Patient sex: M
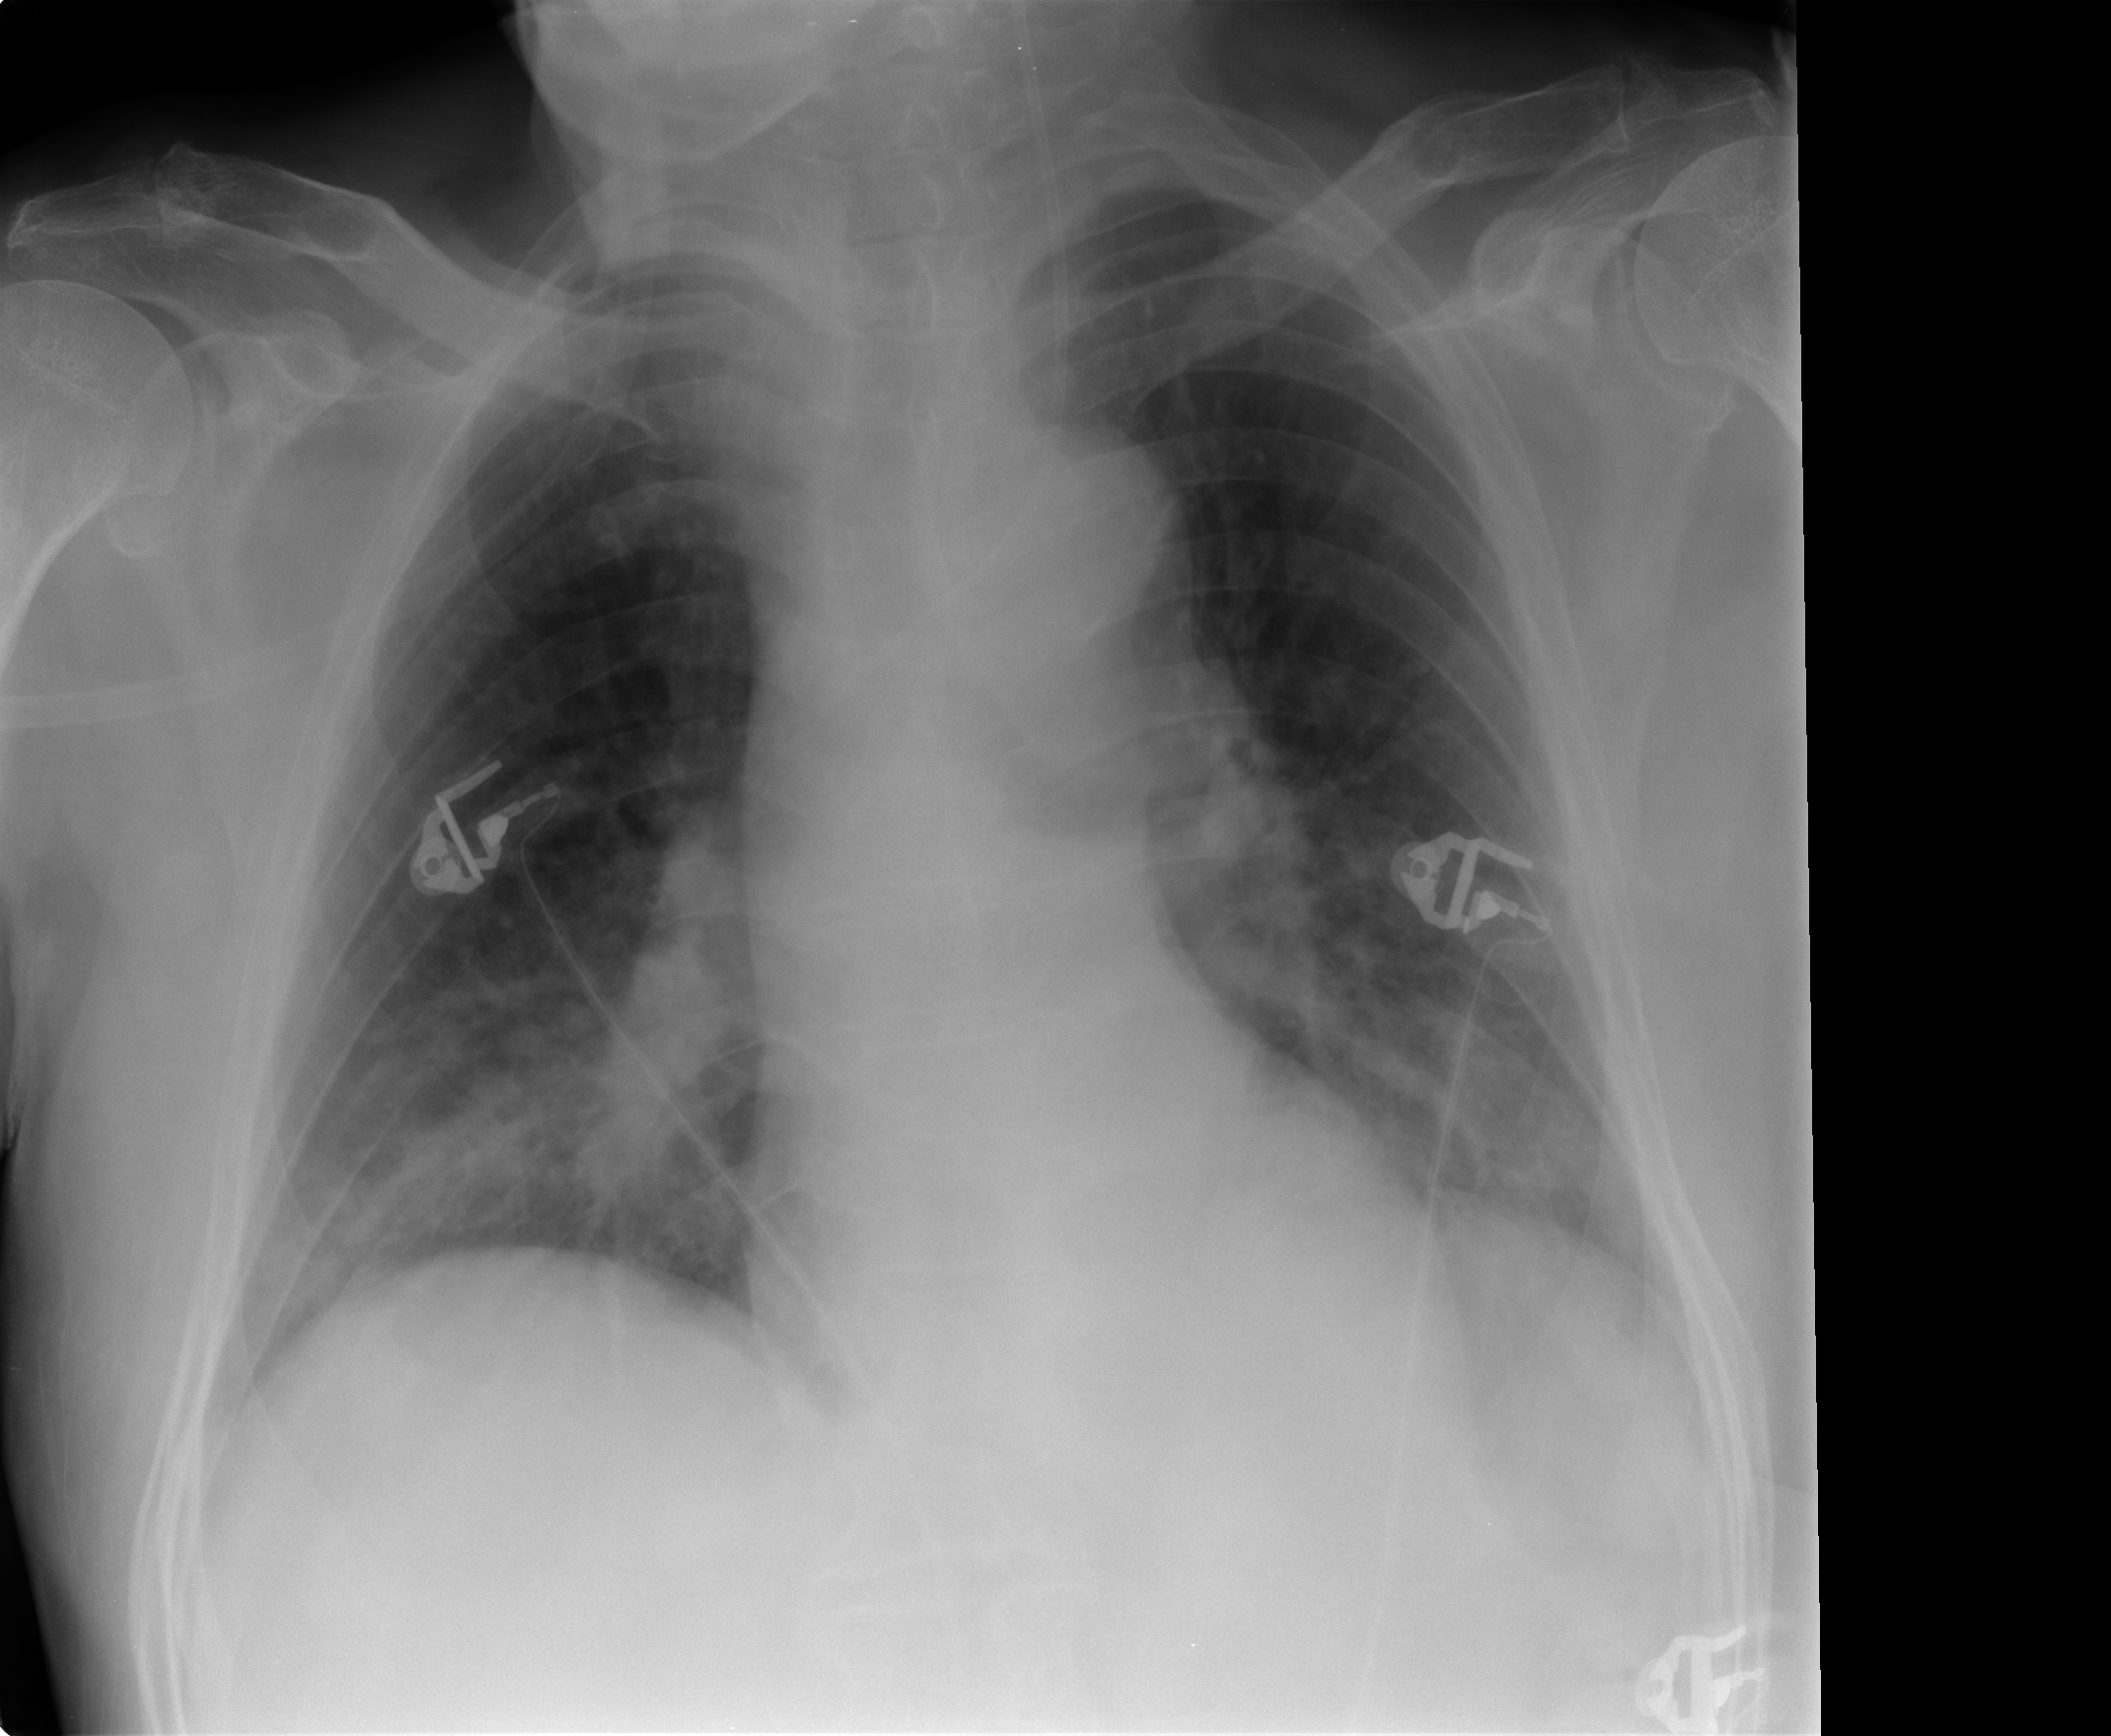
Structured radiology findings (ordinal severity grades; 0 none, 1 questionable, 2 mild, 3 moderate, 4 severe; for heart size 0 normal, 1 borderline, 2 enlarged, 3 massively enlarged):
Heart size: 0
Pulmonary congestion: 2
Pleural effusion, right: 0
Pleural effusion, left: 0
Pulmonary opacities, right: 2
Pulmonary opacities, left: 1
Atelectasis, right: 2
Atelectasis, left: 2